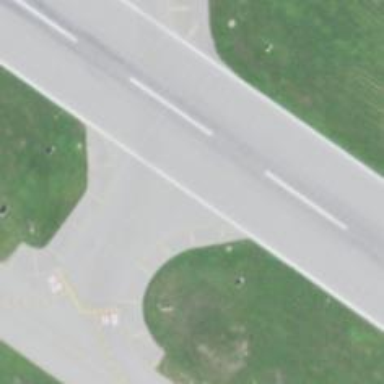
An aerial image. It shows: View of taxiway at the airport.